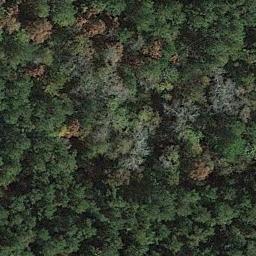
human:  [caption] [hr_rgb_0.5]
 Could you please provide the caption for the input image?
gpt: This is a dense forest .

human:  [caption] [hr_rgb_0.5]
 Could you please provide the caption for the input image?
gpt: The forest is consist of yellow and green trees .

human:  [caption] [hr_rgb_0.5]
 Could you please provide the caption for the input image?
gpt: The forest has a lot of dense green trees and some yellow trees mixed with green trees .

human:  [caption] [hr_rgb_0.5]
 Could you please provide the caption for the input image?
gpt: Many trees with yellow and green leaves are in a forest .

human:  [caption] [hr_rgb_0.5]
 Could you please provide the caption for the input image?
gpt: There are many green trees and some yellow trees in the forest .